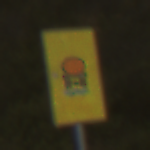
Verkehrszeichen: FahrzeugeMitWassergefaehrdenderLadungOhnePfeilsymbol
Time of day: MorningAfternoon
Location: Outdoor (RoadRail)
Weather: PartlyCloudy
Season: NotSpecified
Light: Natural